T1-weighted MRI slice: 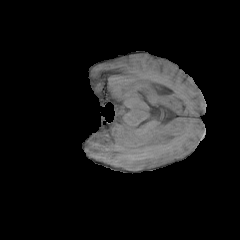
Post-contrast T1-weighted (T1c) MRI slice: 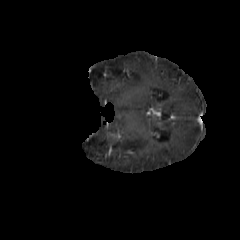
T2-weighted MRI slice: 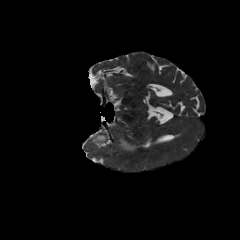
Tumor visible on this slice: yes